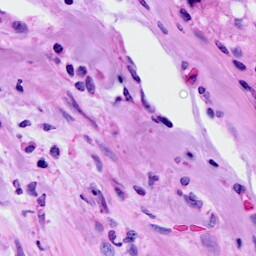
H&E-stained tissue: Breast